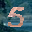
Label: 5